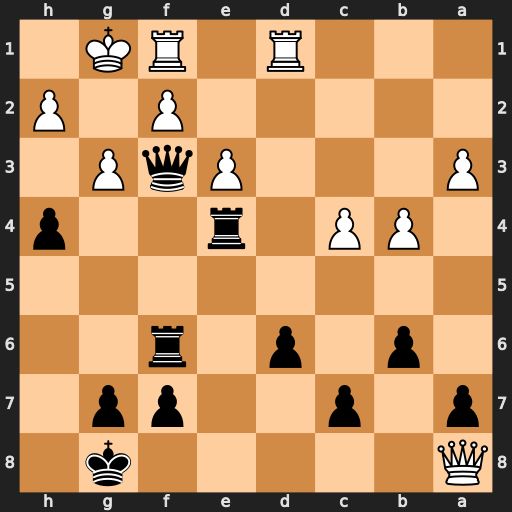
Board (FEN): Q5k1/p1p2pp1/1p1p1r2/8/1PP1r2p/P3PqP1/5P1P/3R1RK1
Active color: b
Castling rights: -
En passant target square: -
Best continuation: Kh7 Qxe4+ Qxe4